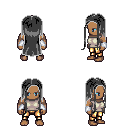
a pixel art fantasy rpg character, male body template, human, dark skin, white sleeveless shirt, gold greaves, gray extra-long hairstyle, white cloth bracers, four views (front, back, left, right), 2x2 character sprite sheet, small pixel art, hard edges, no anti-aliasing